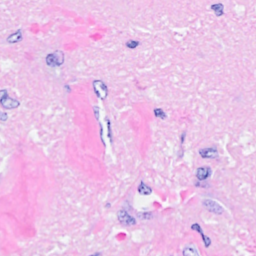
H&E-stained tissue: Breast